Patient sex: F
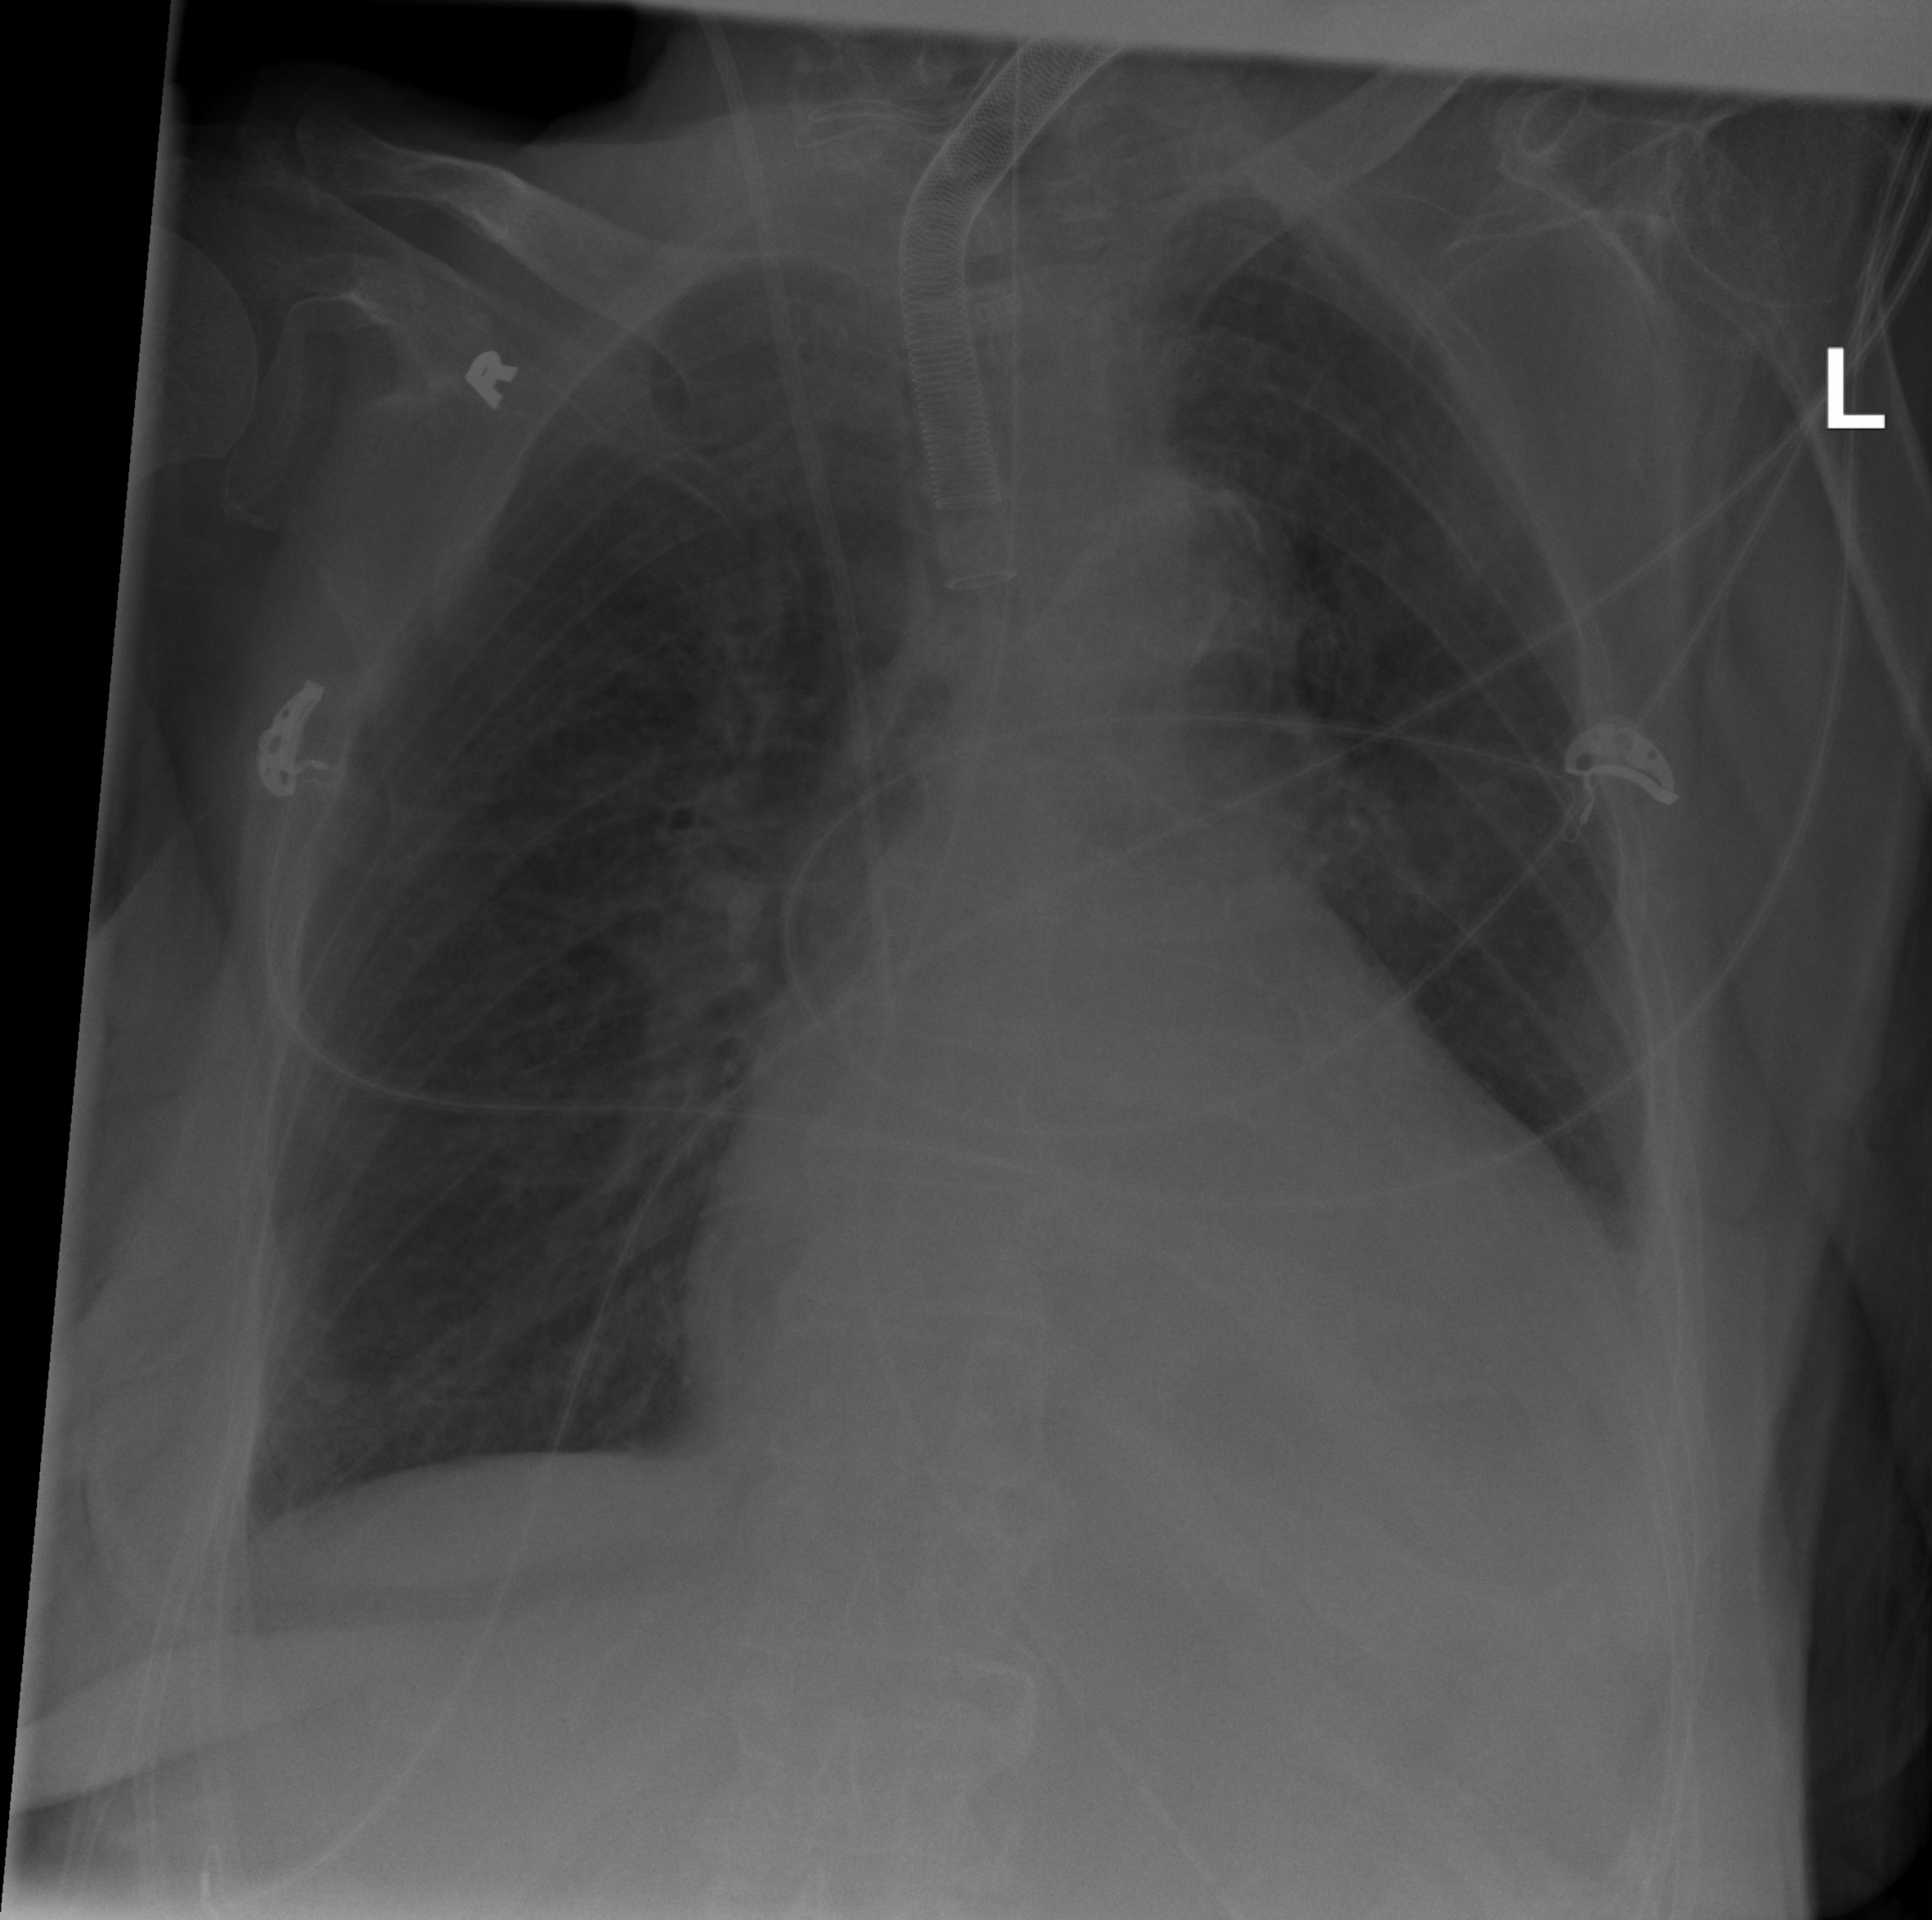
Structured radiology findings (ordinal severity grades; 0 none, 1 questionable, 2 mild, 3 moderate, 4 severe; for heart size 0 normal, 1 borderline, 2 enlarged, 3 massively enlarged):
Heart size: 2
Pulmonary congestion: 0
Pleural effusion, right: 0
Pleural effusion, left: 2
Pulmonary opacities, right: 0
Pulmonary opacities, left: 0
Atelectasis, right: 0
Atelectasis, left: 2